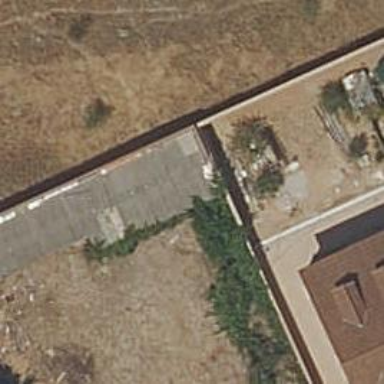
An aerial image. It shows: Wall is shown in the image.